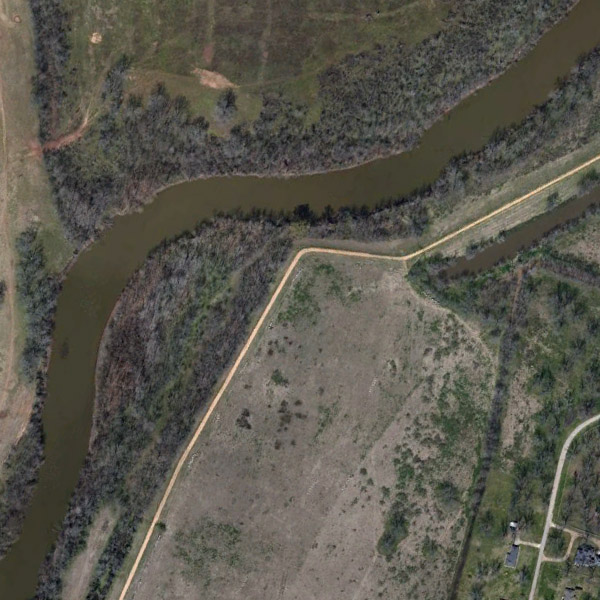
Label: River